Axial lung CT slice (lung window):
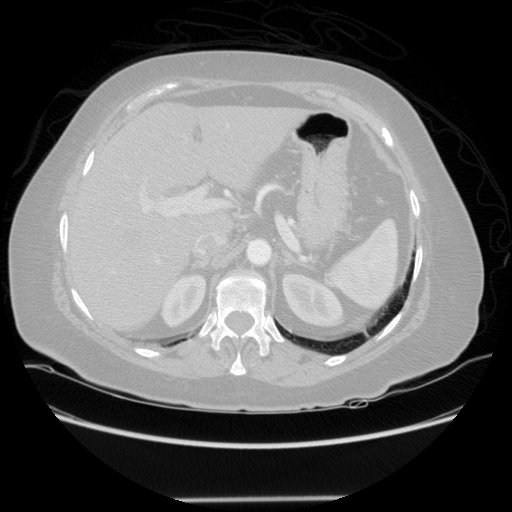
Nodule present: no